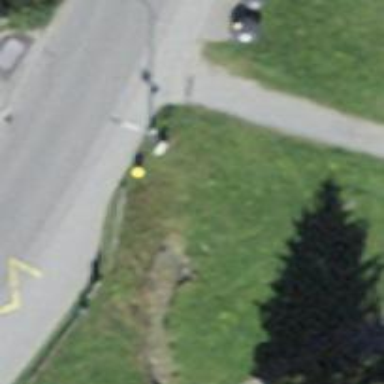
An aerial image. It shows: Post box.